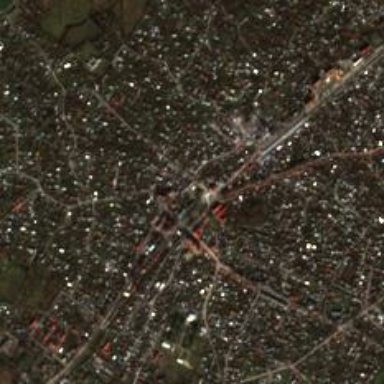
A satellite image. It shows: Town.